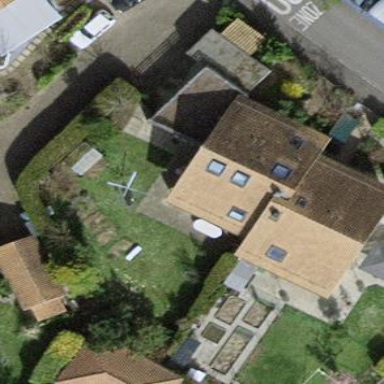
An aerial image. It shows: Garden enclosed by fence.